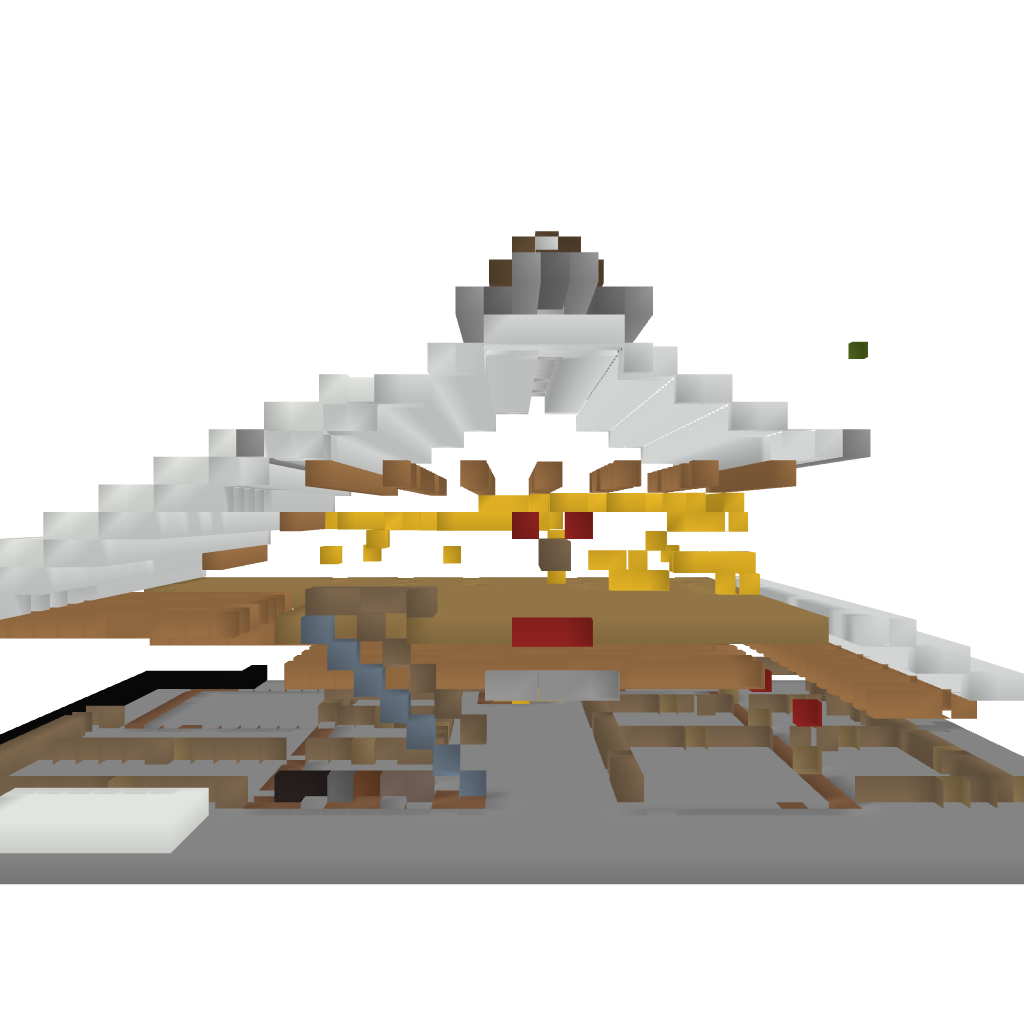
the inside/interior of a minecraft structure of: Barn with hay loft